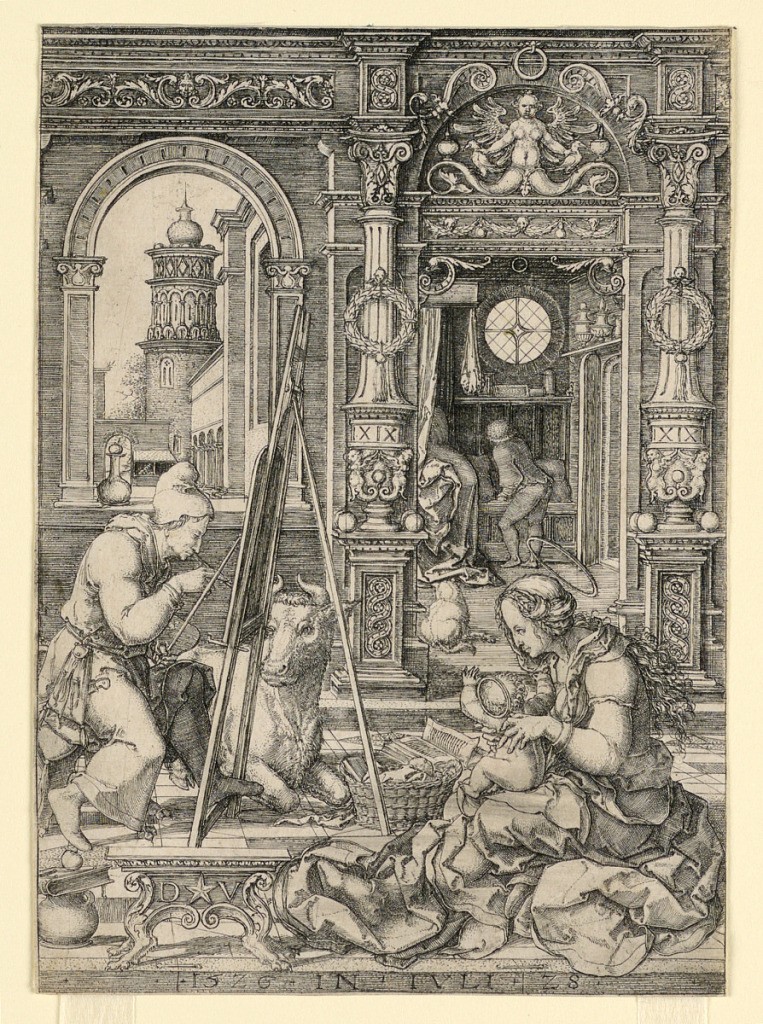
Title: St. Luke Painting the Portrait of the Virgin
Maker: Dirk Jacobsz. Vellert, Fl. 1511–1544
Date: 1526
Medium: Engraving on off-white laid paper
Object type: Print
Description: Vertical rectangle. St. Luke, accompanied by the bull, is  seated at left before his easel, facing right in profile. The Virgin is seated on the floor at right, holding the Child on her knees. Behind her, through an open doorway, is seen a cat and another figure. Open window, left, with view of a building beyond it.